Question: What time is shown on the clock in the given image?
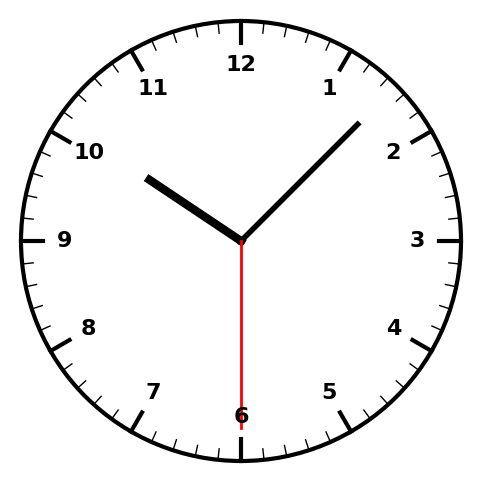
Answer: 10:07:30